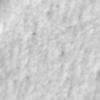
Label: no_change